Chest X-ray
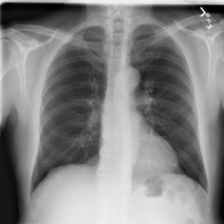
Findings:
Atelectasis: negative
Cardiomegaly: negative
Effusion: negative
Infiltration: negative
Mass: negative
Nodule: negative
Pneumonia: negative
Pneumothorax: negative
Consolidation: negative
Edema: negative
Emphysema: negative
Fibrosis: negative
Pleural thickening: negative
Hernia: negative